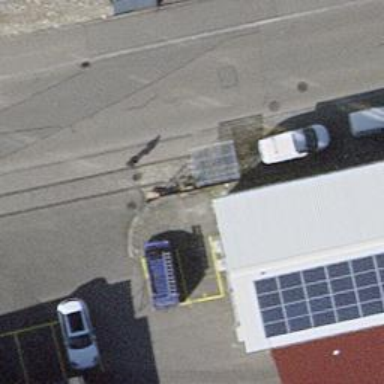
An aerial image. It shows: Bicycle parking area.